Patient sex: M
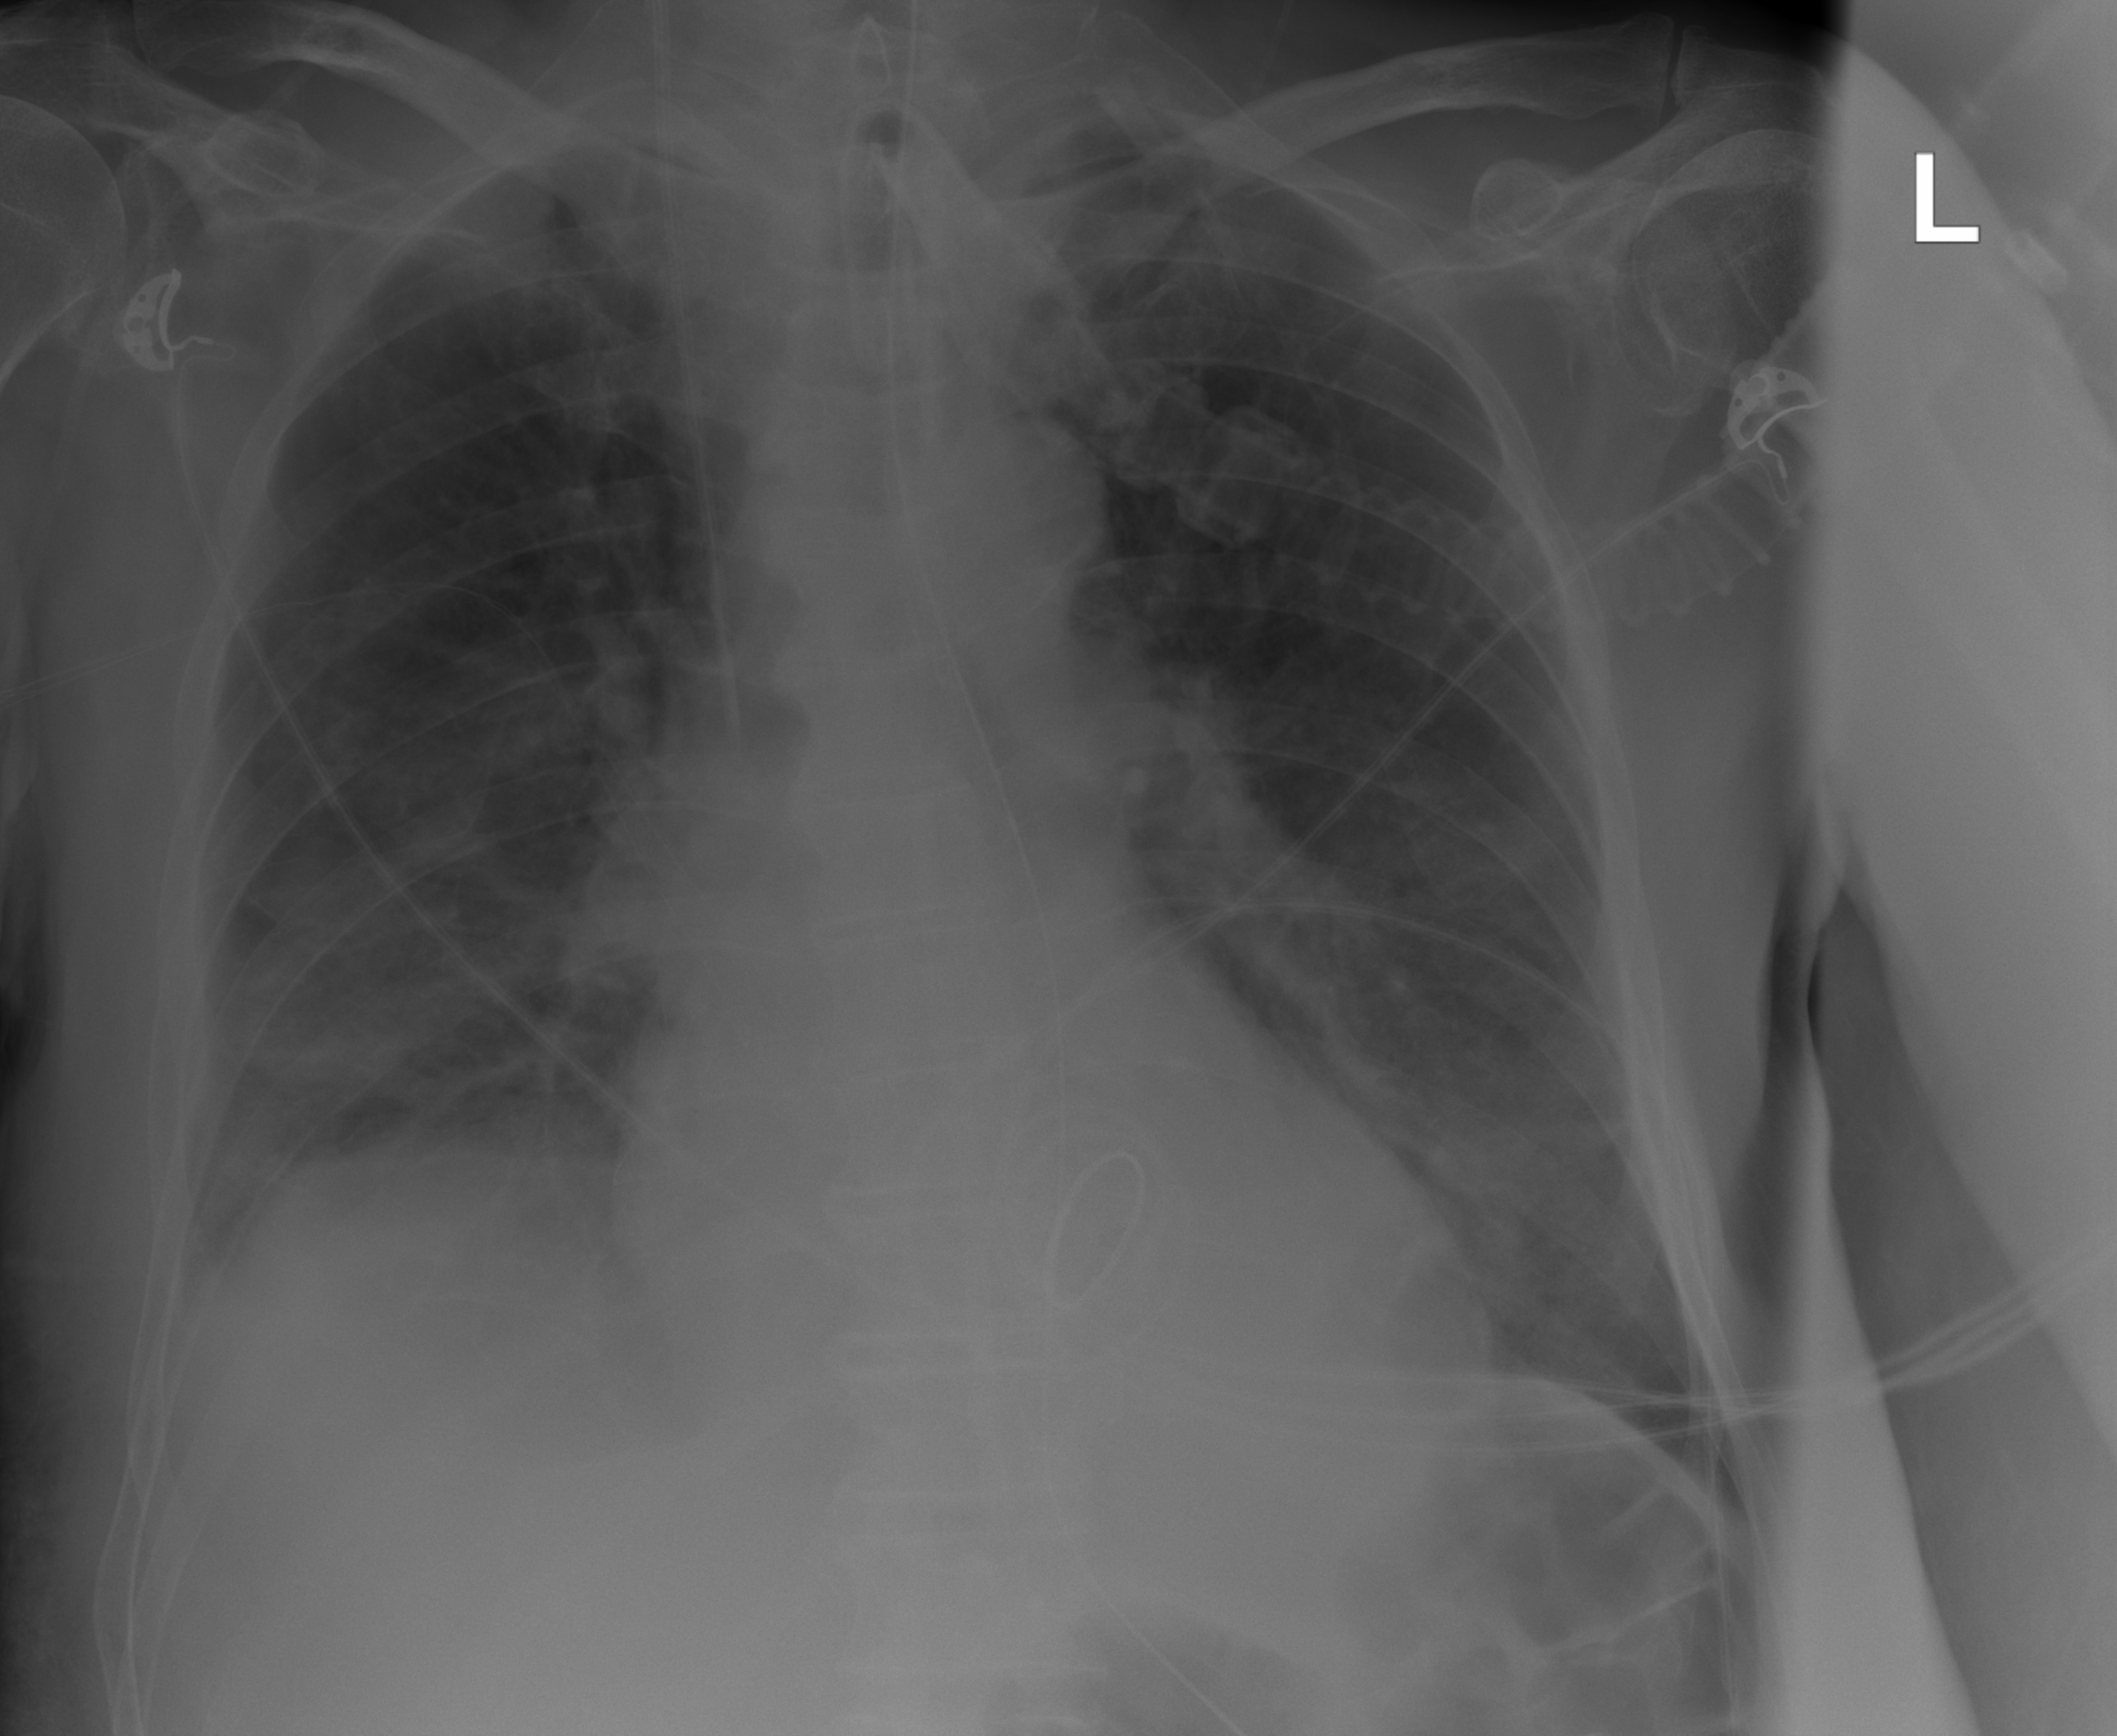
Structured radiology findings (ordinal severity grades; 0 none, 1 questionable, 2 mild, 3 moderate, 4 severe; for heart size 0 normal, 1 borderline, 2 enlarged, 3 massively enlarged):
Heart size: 1
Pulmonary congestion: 0
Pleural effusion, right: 0
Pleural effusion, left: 0
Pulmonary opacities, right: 0
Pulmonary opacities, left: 0
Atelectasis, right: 2
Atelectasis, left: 0